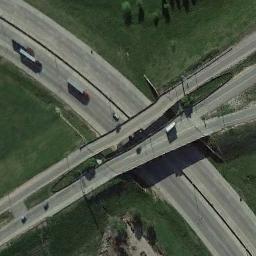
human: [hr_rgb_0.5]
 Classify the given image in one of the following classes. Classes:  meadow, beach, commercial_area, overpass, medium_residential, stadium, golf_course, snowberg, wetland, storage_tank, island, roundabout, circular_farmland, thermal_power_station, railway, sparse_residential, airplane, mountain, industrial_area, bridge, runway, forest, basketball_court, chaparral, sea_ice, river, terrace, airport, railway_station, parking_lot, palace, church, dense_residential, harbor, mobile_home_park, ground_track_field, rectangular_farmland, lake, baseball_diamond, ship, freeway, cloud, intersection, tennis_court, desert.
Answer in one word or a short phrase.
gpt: overpass